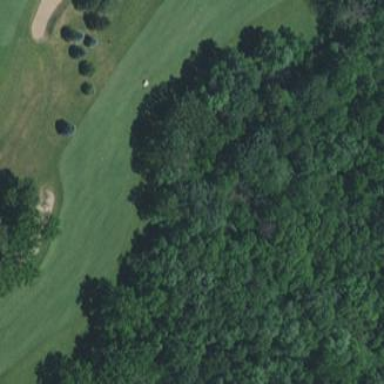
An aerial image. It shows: Grassy area designated as golf fairway.